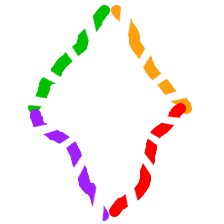
Shape: rhombus